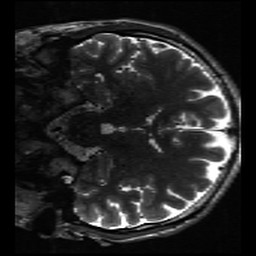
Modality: inplaneT2
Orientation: coronal